Field crop: maize
Growth stage: 1
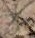
Species: salsola